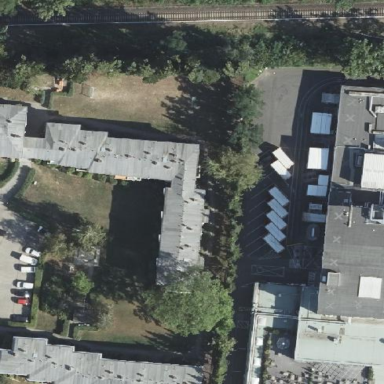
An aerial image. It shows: Residential building with hipped roof.